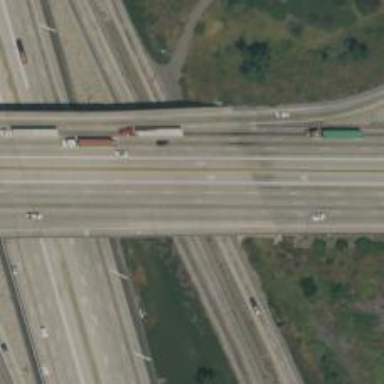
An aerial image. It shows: Motorway link bridge.